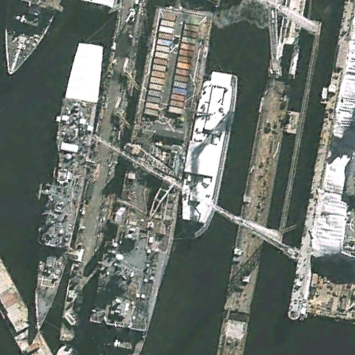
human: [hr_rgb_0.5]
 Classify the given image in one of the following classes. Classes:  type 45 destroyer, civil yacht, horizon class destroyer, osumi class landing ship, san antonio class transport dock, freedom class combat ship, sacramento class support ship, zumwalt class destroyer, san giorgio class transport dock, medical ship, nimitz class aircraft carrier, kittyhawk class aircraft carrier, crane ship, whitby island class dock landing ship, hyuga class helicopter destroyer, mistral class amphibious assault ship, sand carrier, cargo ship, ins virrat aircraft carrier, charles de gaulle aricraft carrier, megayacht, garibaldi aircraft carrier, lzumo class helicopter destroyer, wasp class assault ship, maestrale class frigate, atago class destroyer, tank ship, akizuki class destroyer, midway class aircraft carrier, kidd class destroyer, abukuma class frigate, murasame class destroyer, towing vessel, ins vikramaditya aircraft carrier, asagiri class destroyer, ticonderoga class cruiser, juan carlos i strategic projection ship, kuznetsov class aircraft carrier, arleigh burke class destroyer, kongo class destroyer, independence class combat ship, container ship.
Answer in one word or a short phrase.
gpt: Whitby Island class dock landing ship